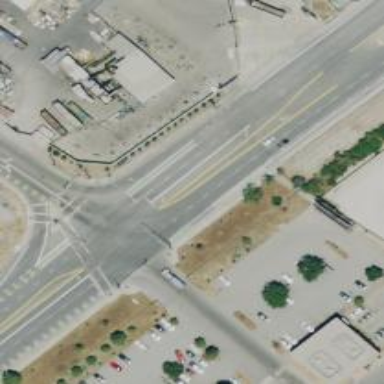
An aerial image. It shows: Solid stop line on the road marking.